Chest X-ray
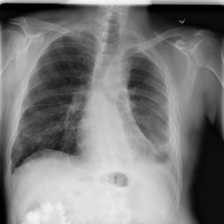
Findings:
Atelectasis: negative
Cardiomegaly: negative
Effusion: negative
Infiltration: negative
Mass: negative
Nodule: negative
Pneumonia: negative
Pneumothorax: positive
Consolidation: negative
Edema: negative
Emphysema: negative
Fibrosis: negative
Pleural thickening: positive
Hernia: negative